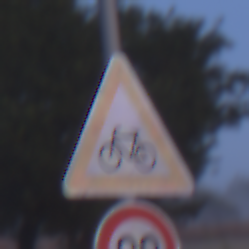
Verkehrszeichen: RadverkehrRechts
Zusatzzeichen unten: Geschwindigkeit80
Umgebung: Outdoor, Nature
Tageszeit: SunriseSunset
Wetter: Clear
Licht: Natural
Jahreszeit: NotSpecified
Kontrast: LowContrast